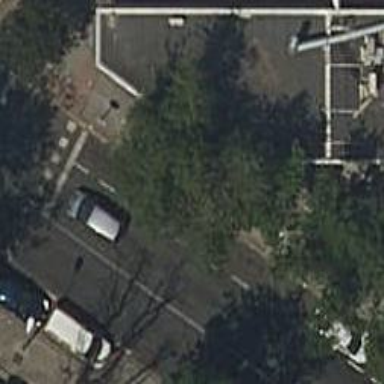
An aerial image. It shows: Taxi stand.